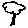
Label: tree